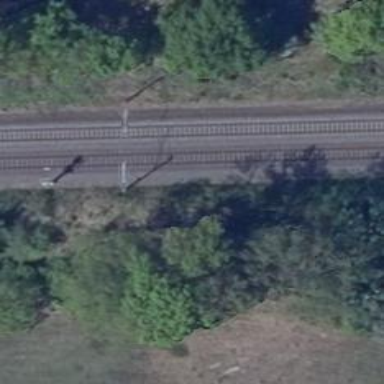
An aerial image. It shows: Railway track with contact lines for electrification.